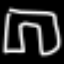
Label: pants